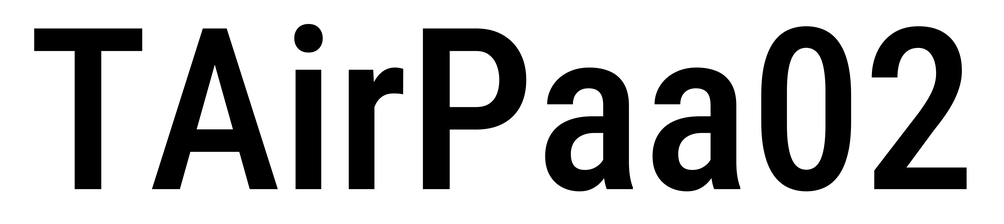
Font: Roboto_Condensed_Medium